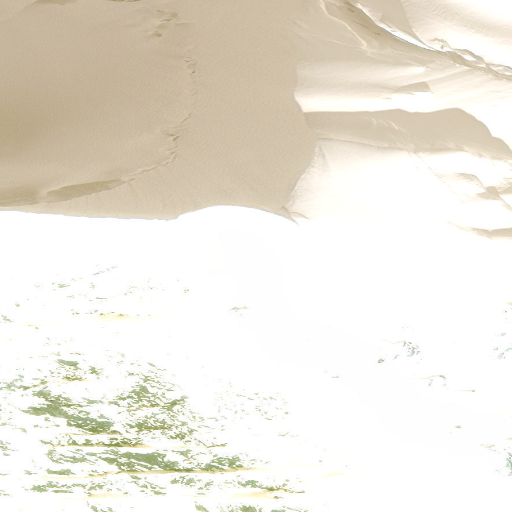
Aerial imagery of mountain in Alaska named Mount Shouplina containing only unknown